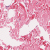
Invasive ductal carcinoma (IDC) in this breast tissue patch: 0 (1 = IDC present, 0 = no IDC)